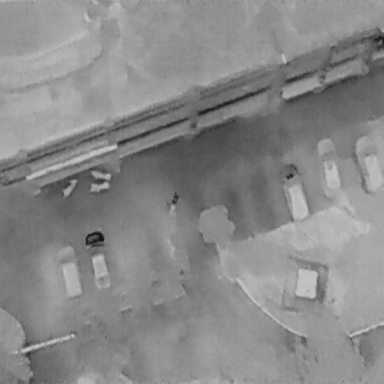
There are nine objects shown in the infrared image, including five Cars, a Person, and three Bicycles.